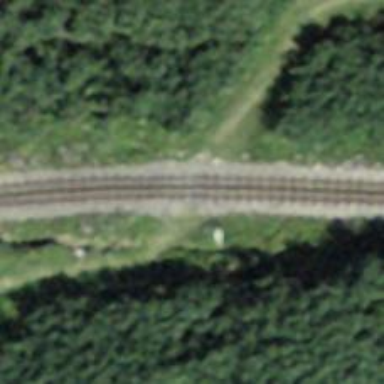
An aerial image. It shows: Railway crossing.